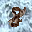
Label: 8